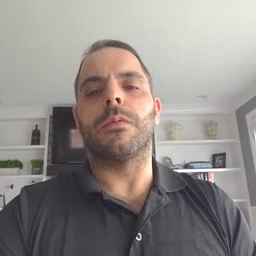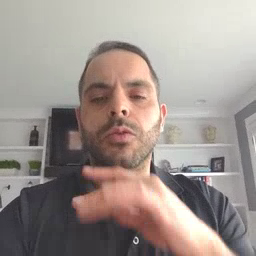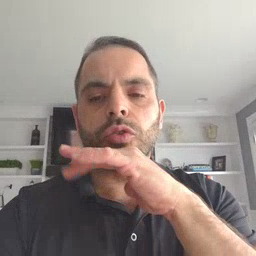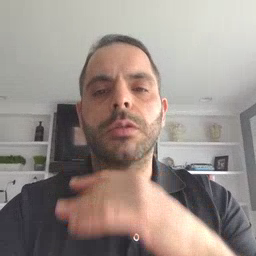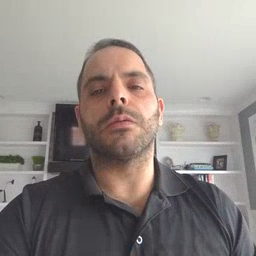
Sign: dirty